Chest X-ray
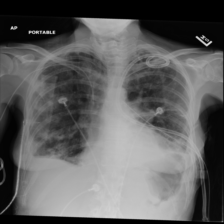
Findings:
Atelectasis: negative
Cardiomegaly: negative
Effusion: negative
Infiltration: positive
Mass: negative
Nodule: negative
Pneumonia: negative
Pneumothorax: positive
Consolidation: negative
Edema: negative
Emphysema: negative
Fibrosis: negative
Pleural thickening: negative
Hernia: negative